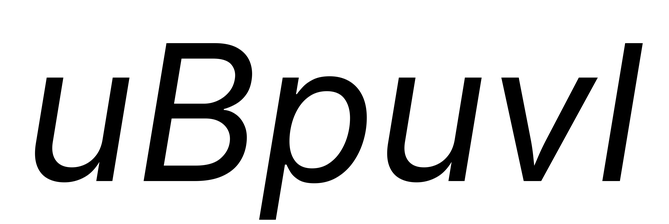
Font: Inter-Italic_Italic